Question: I've got the following in IB and both views have 'Use Auto Layout' on and 'Resizes Subviews' off.

I'm simply trying to add an instance of Autolayout View to a container view so its edges meet its container view's edges. The container view has Uses Auto Layout on and is the same height but width is twice as much. Here's the code:
'''
- (IBAction)addSubviewButton:(id)sender
{
UIView *autolayoutView = [[[NSBundle mainBundle] loadNibNamed:@"AutolayoutView" owner:nil options:nil] objectAtIndex:0];
[self.containerView addSubview:autolayoutView];
[self.containerView addConstraint:
[NSLayoutConstraint constraintWithItem:autolayoutView
attribute:NSLayoutAttributeLeading
relatedBy:NSLayoutRelationEqual
toItem:self.containerView
attribute:NSLayoutAttributeLeading
multiplier:1
constant:0]];
[self.containerView addConstraint:
[NSLayoutConstraint constraintWithItem:autolayoutView
attribute:NSLayoutAttributeTrailing
relatedBy:NSLayoutRelationEqual
toItem:self.containerView
attribute:NSLayoutAttributeTrailing
multiplier:1
constant:0]];
[self.containerView addConstraint:
[NSLayoutConstraint constraintWithItem:autolayoutView
attribute:NSLayoutAttributeTop
relatedBy:NSLayoutRelationEqual
toItem:self.containerView
attribute:NSLayoutAttributeTop
multiplier:1.0
constant:0.0]];
[self.containerView addConstraint:
[NSLayoutConstraint constraintWithItem:autolayoutView
attribute:NSLayoutAttributeBottom
relatedBy:NSLayoutRelationEqual
toItem:self.containerView
attribute:NSLayoutAttributeBottom
multiplier:1.0 constant:0.0]];
}
'''
An error occurs:
'''
Probably at least one of the constraints in the following list is one you don't want...
(
"<NSIBPrototypingLayoutConstraint:0x8c364d0 'IB auto generated at build time for view with fixed frame' H:[UIView:0x8c356f0(275)]>",
"<NSLayoutConstraint:0x8d43d80 H:|-(0)-[AutolayoutView:0x8d47a30] (Names: '|':UIView:0x8c356f0 )>",
"<NSLayoutConstraint:0x8d09260 AutolayoutView:0x8d47a30.trailing == UIView:0x8c356f0.trailing>",
"<NSAutoresizingMaskLayoutConstraint:0x8d0eca0 h=--& v=--& AutolayoutView:0x8d47a30.midX == + 70>"
)
'''
Looks like NSAutoresizingMaskLayoutConstraint is created automatically on Autolayout View after it is added as a subview? When printing Autolayout View's constraints in didMoveToSuperview, it doesn't exist yet. How can this be resolved? I wanted to try creating constraints on Autolayout View in IB as placeholders to ignore at build time but IB has all of the autolayout options disabled for Autolayout View.
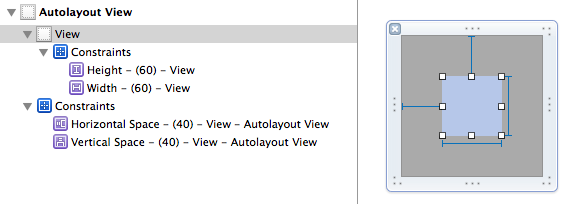
Answer: The easiest way to remove this constraint will be to set 'translatesAutoresizingMaskIntoConstraints' of your view to 'false' in Swift (or to 'NO' in Objective-C). You can to this without any code at all. You can use key paths in interface builder (screen attached).